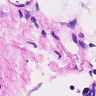
Metastatic tissue present: no